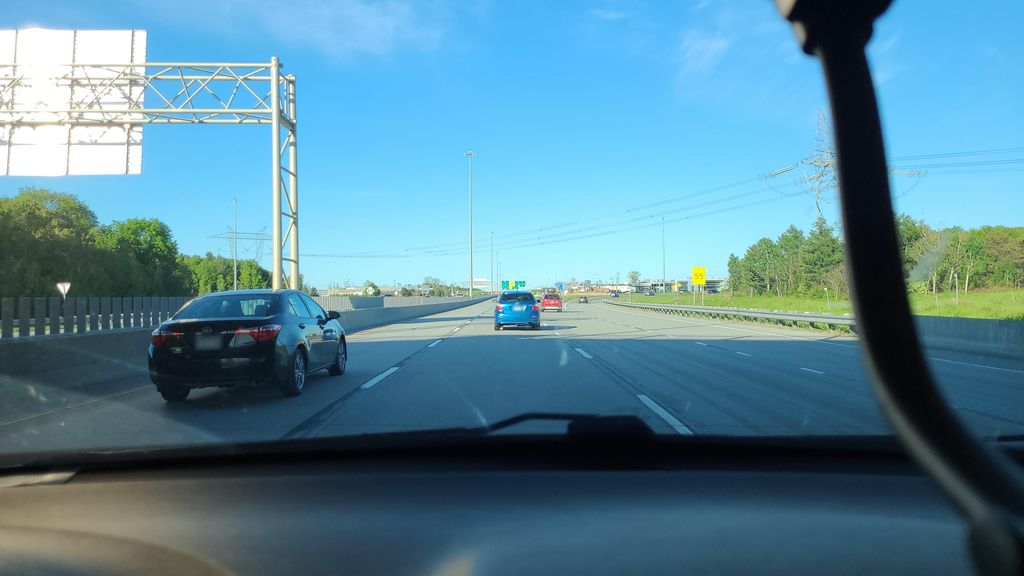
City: quebec_city